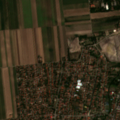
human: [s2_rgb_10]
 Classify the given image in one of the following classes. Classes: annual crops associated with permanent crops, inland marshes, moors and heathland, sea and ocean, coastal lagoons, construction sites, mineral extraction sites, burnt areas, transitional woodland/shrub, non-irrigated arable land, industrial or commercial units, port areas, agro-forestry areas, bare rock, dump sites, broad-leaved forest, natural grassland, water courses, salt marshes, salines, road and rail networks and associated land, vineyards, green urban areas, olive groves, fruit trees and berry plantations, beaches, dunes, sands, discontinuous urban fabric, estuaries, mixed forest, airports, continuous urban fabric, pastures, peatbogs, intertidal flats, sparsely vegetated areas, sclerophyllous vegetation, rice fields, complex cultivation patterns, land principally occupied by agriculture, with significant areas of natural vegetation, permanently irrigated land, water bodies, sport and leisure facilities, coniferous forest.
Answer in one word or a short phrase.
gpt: discontinuous urban fabric, non-irrigated arable land, complex cultivation patterns, land principally occupied by agriculture, with significant areas of natural vegetation